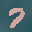
Label: 7